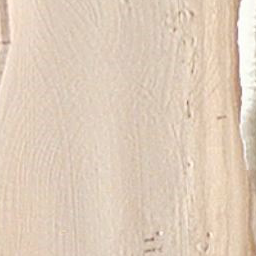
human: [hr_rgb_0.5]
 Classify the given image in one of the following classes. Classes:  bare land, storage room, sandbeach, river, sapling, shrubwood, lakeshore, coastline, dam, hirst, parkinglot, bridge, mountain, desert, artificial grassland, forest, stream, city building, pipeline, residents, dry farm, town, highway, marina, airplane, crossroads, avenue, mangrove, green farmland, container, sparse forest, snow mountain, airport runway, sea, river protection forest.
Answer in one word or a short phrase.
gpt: sandbeach